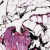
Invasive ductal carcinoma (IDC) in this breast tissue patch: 0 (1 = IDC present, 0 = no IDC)